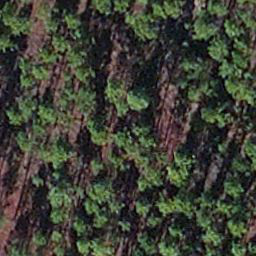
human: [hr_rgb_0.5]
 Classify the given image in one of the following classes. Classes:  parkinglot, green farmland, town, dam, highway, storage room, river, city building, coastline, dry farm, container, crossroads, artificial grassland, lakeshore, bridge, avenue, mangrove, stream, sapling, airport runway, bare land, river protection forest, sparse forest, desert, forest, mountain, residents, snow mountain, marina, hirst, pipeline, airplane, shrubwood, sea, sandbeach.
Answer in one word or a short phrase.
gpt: sapling